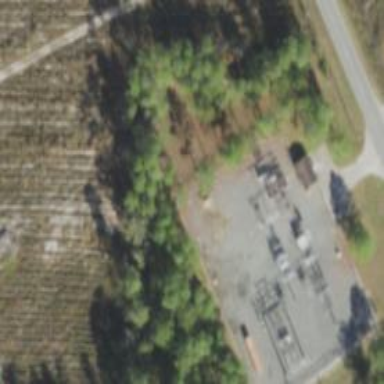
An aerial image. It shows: Outdoor distribution power substation.